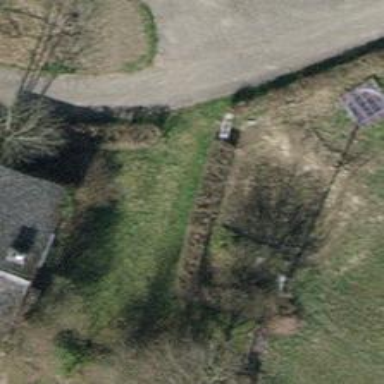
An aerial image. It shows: Hedge acting as barrier.